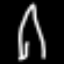
Label: The Eiffel Tower